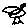
Label: bird